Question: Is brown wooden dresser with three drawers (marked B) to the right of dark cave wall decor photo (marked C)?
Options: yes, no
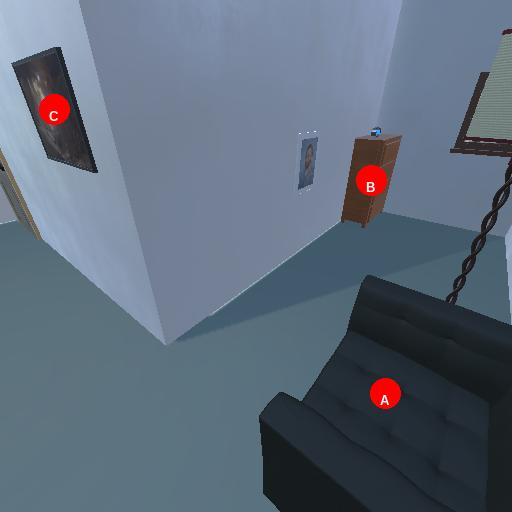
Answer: yes